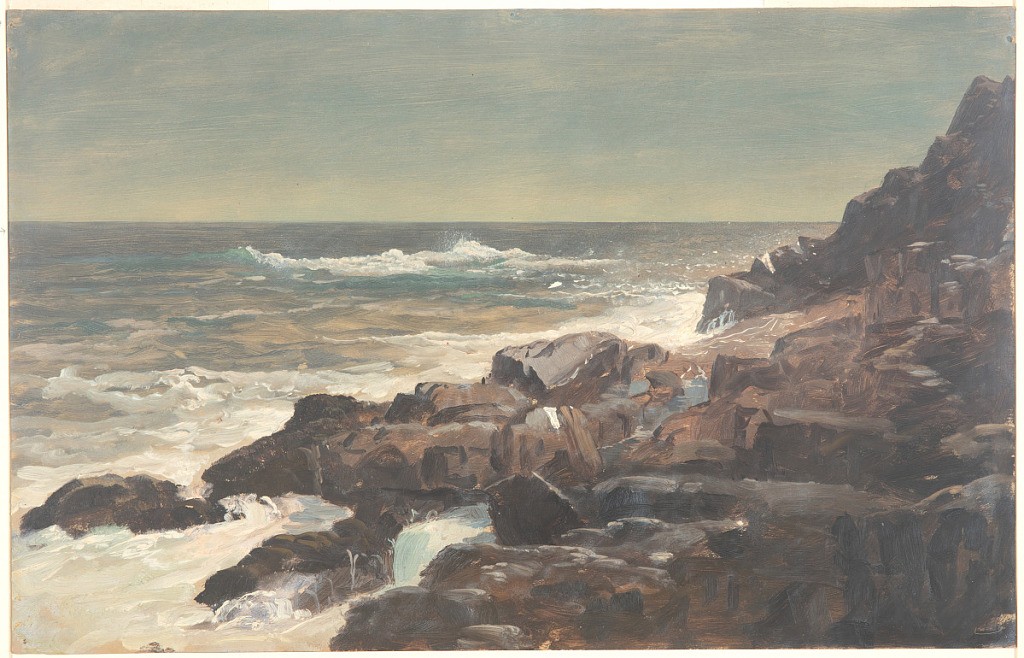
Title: Near Otter Cliffs, Mt. Desert Island, Maine
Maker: Frederic Edwin Church, American, 1826–1900
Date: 1860–62
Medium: Brush and oil, graphite on paperboard
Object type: Drawing
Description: Seascape sketch of the rocky shoreline near Otter Cliffs on Maine's Mt. Desert island. Sky in background rendered in a gray-green, visible above a flat horizon line that delineates the top third of the work. In foreground, green, blue, and white waves crash against brown, gray, and black rocks that form a rugged, cliff-like shoreline at right.